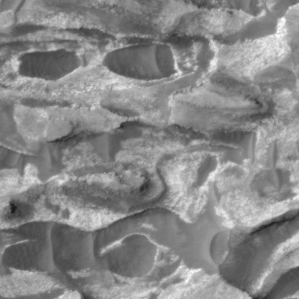
Label: non_frost